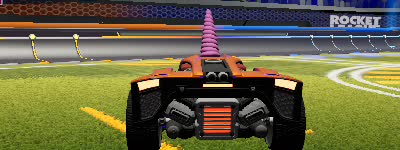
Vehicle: breakout